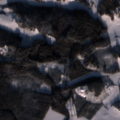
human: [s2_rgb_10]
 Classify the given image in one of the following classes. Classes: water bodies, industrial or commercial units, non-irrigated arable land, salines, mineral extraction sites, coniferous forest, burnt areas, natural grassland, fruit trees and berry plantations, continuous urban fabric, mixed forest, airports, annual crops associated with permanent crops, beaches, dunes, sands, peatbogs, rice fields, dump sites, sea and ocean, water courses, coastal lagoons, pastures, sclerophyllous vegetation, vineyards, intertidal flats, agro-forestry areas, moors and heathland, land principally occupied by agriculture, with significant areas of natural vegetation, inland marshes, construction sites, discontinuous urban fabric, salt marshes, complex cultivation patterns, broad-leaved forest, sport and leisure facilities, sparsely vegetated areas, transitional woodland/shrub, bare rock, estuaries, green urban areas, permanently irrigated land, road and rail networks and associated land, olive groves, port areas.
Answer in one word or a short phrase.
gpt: land principally occupied by agriculture, with significant areas of natural vegetation, coniferous forest, mixed forest